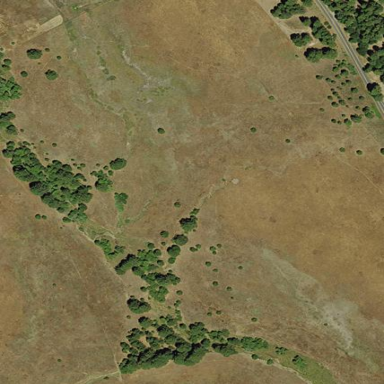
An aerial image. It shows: Wooded area with lush vegetation.